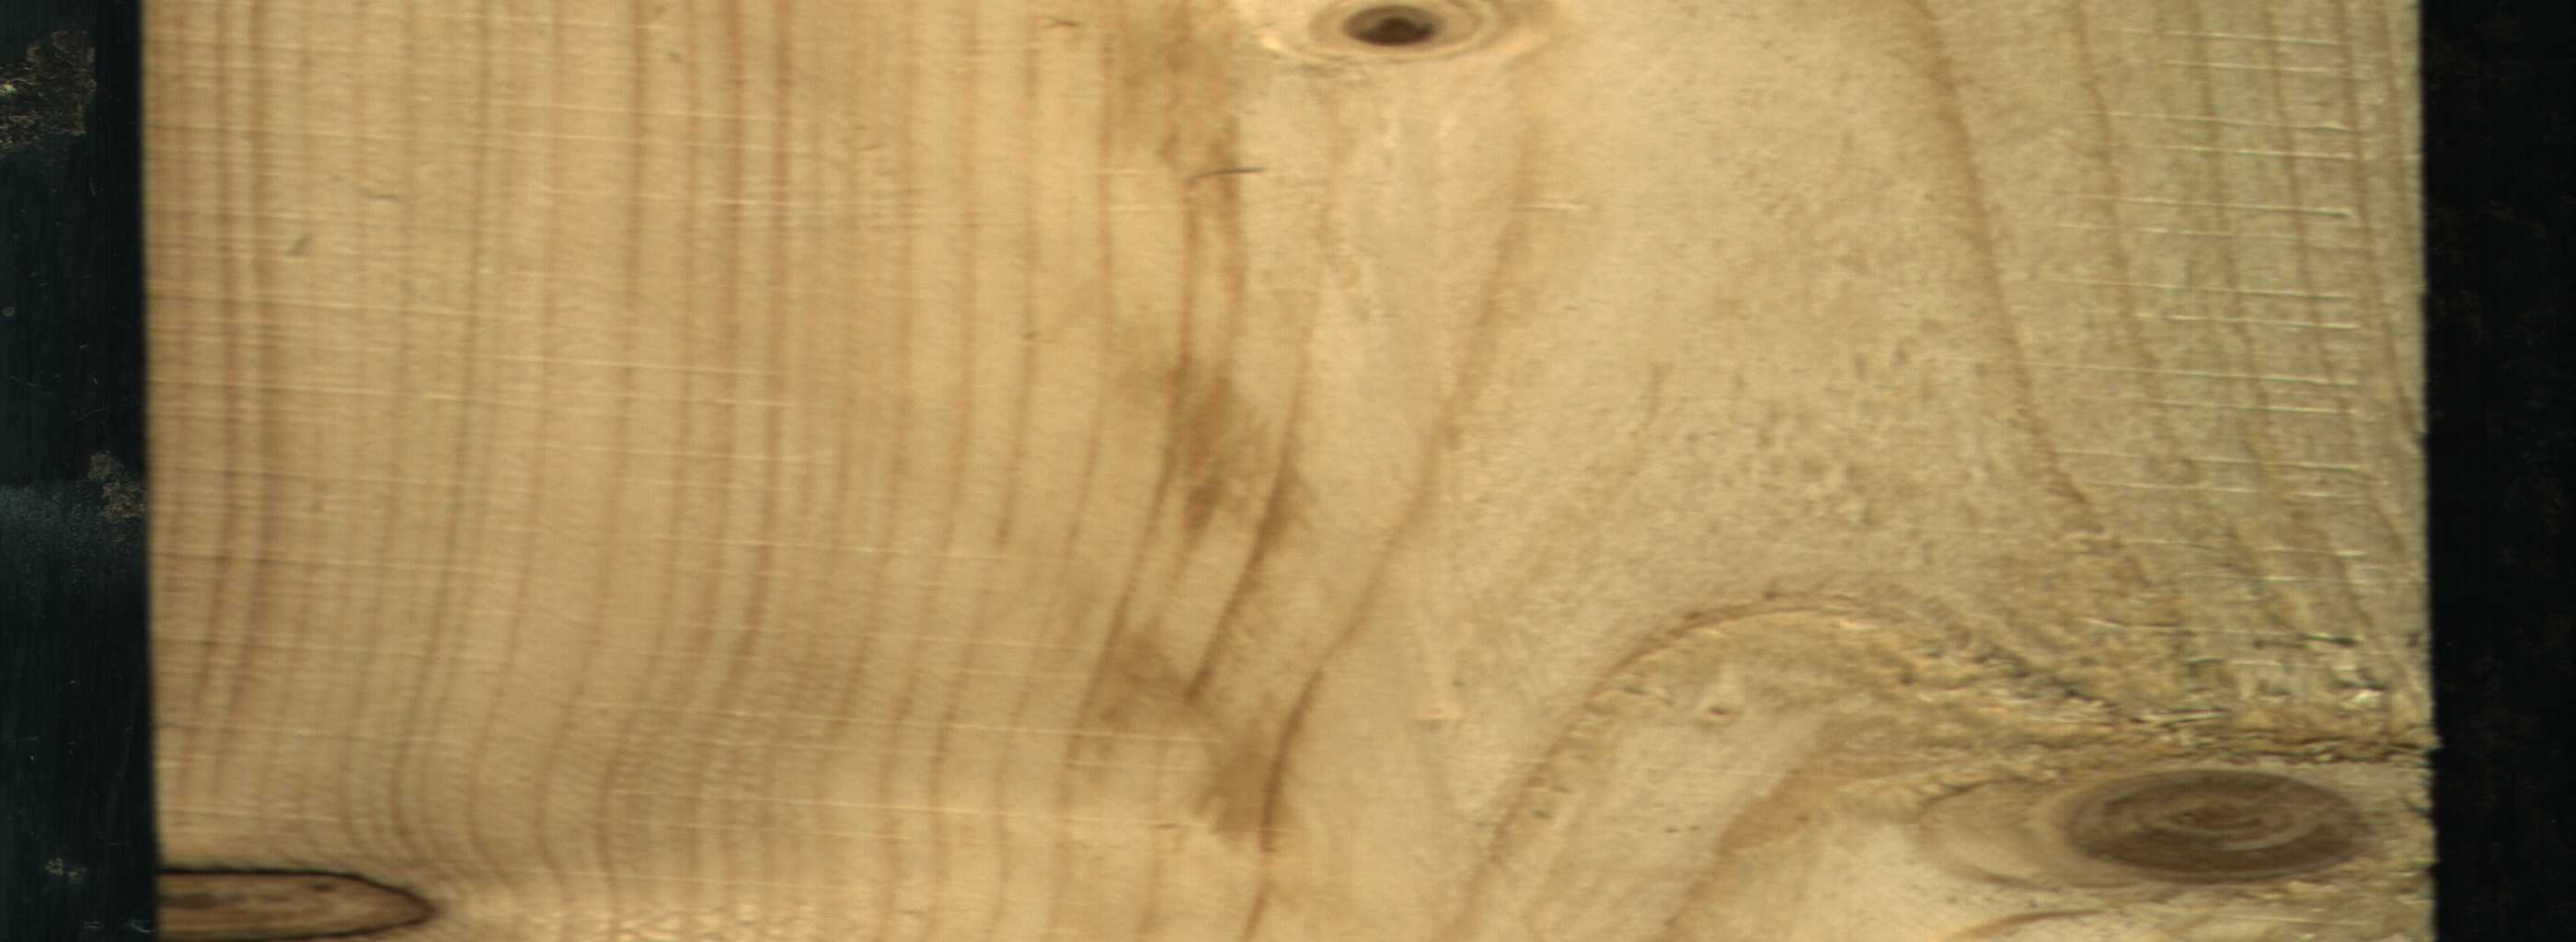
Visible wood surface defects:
Dead_Knot
Live_Knot
Live_Knot